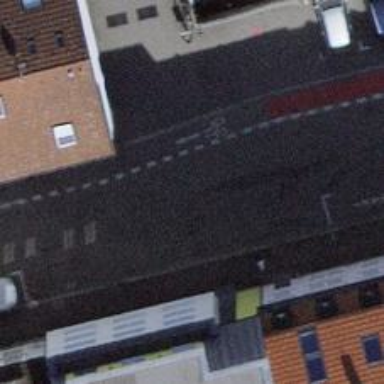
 with opposite lane cycleway on the left."